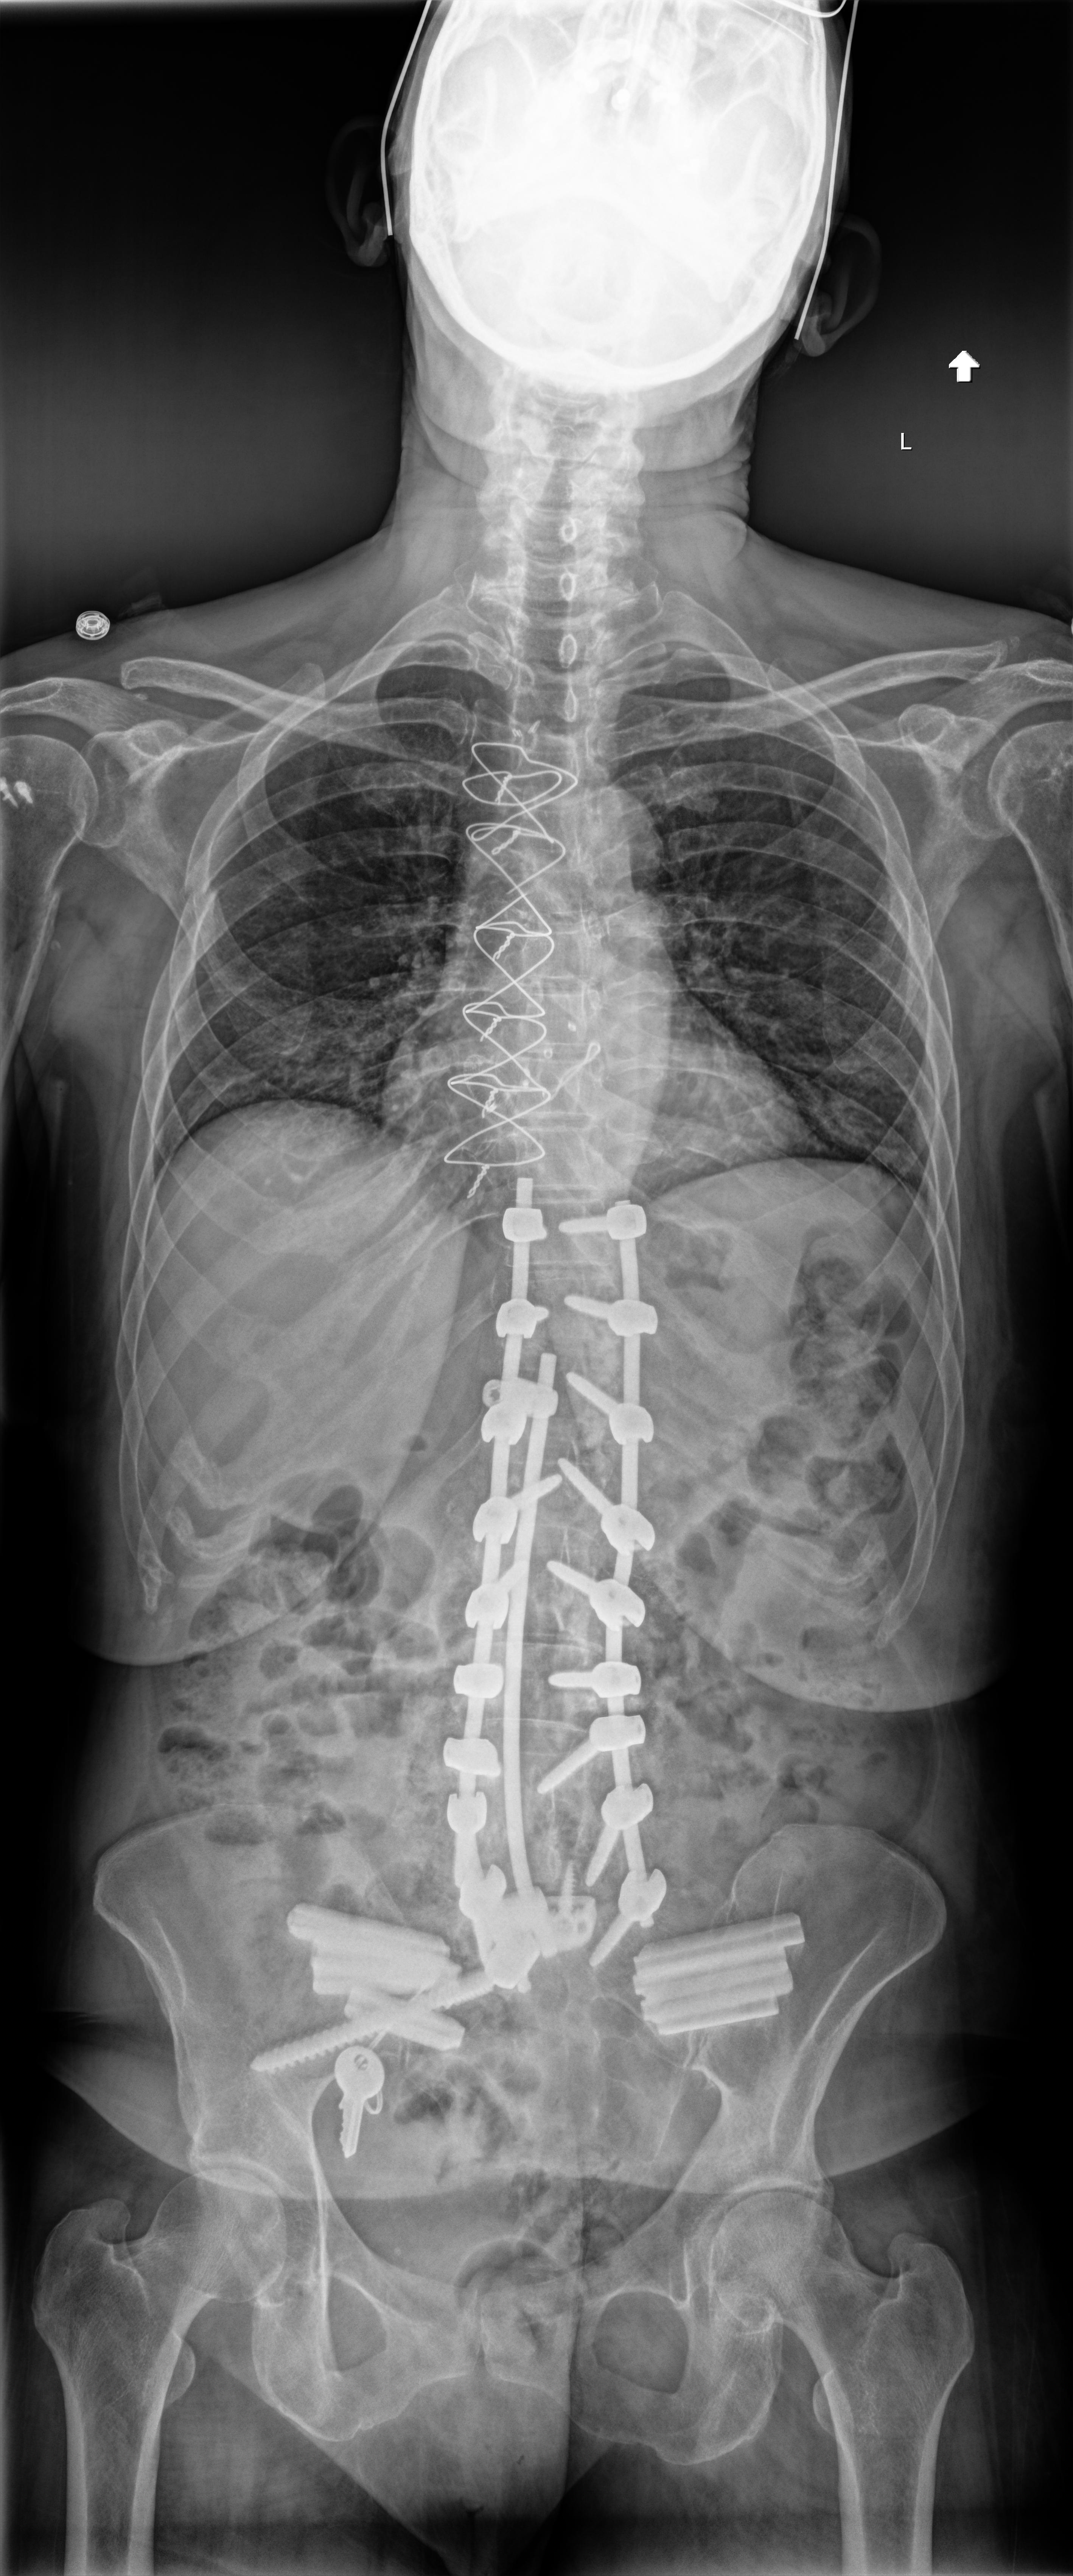
View: AP
Implant manufacturer: medtronic solera